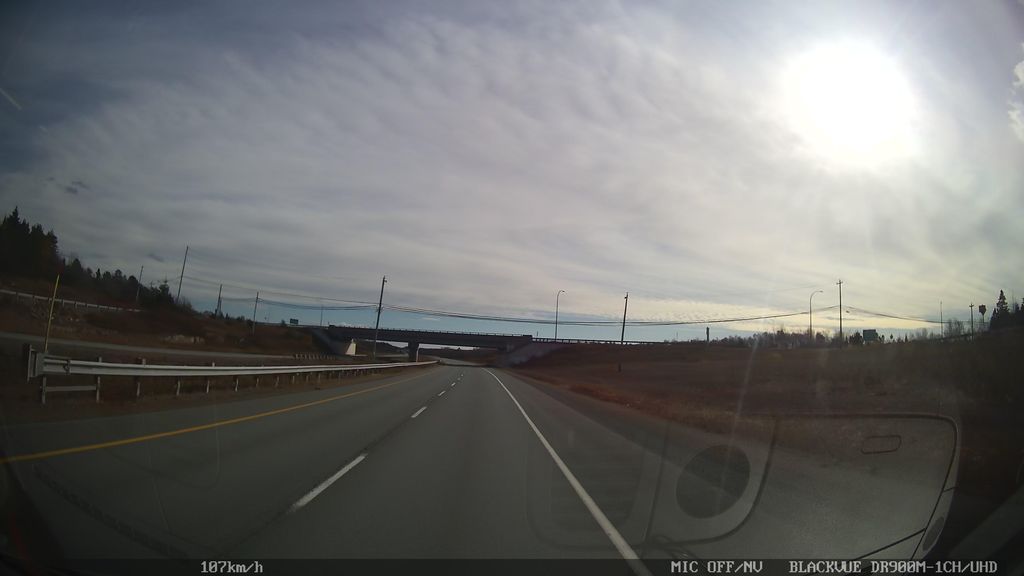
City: halifax